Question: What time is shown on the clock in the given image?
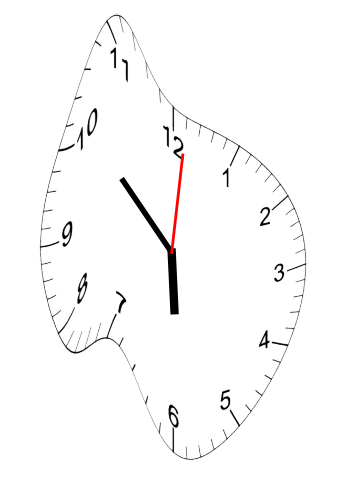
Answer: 05:52:01